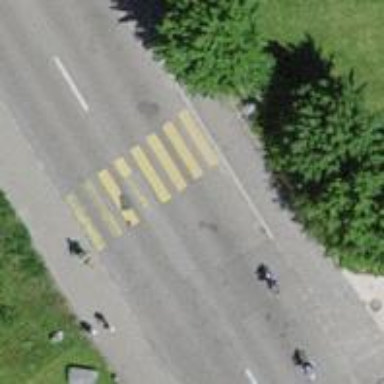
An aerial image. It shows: Zebra crossing on the road.